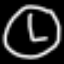
Label: clock